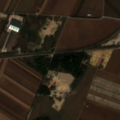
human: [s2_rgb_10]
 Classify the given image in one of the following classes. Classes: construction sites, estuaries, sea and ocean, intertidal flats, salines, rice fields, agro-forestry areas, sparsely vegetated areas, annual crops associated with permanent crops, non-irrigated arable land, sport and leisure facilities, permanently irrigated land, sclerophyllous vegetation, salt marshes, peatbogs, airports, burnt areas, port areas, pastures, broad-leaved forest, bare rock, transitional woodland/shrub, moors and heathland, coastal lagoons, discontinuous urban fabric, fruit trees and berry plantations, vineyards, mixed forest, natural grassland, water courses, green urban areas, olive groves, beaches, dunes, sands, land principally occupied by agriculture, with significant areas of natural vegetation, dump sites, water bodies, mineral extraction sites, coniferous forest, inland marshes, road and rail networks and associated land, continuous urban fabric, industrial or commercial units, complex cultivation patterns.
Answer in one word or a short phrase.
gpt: mineral extraction sites, non-irrigated arable land